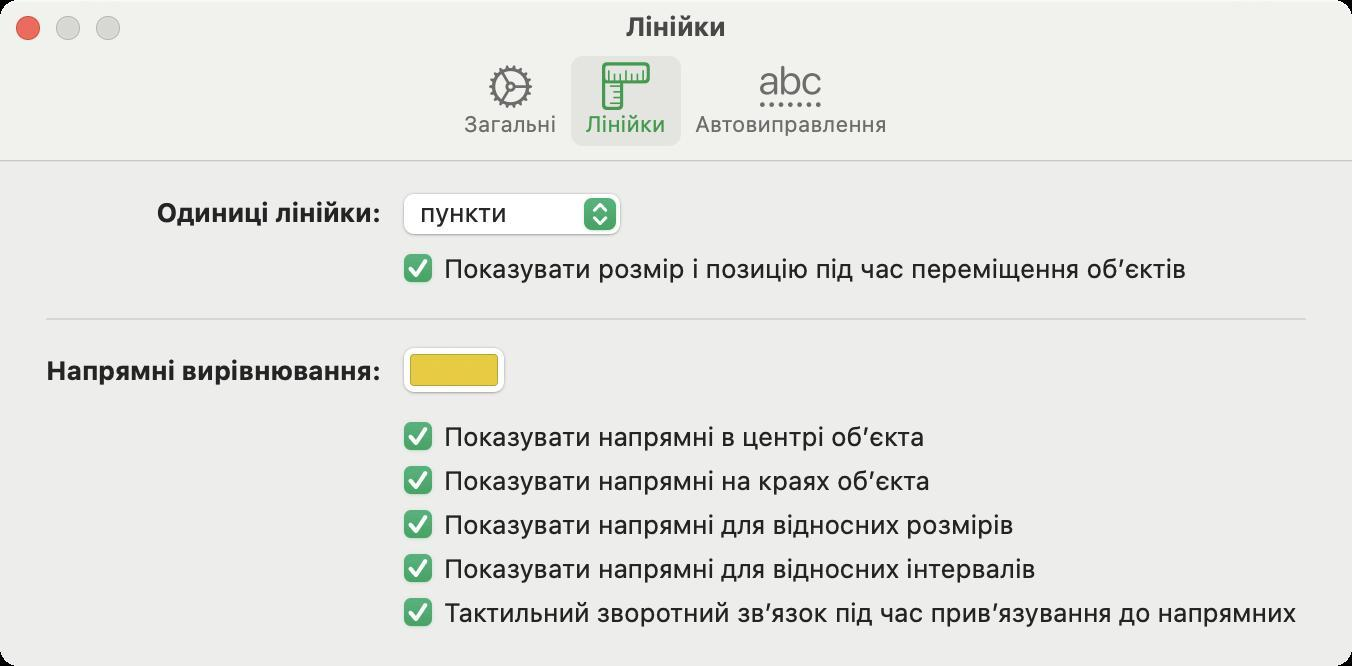
Accessibility tree:
{"name": "Лінійки", "role": "AXWindow", "description": null, "role_description": "діалогове вікно", "value": null, "position": "584.00;295.00", "size": "676;333", "children": [{"name": null, "role": "AXGroup", "description": null, "role_description": "група", "value": null, "position": "3.00;82.00", "size": "670;247", "children": [{"name": null, "role": "AXStaticText", "description": null, "role_description": "текст", "value": "Одиниці лінійки:", "position": "21.50;98.00", "size": "172;16", "children": []}, {"name": null, "role": "AXStaticText", "description": null, "role_description": "текст", "value": "Напрямні вирівнювання:", "position": "21.50;177.00", "size": "172;16", "children": []}, {"name": null, "role": "AXPopUpButton", "description": null, "role_description": "кнопка спливного меню", "value": "пункти", "position": "199.00;96.00", "size": "115;25", "children": []}, {"name": null, "role": "AXColorWell", "description": null, "role_description": "комірка кольору", "value": "rgb 0.933 0.792 0 1", "position": "199.00;172.00", "size": "56;26", "children": []}, {"name": "Показувати_напрямні_в_центрі_обʼєкта", "role": "AXCheckBox", "description": null, "role_description": "галочка", "value": 1, "position": "200.00;209.00", "size": "267;18", "children": []}, {"name": "Показувати_напрямні_на_краях_обʼєкта", "role": "AXCheckBox", "description": null, "role_description": "галочка", "value": 1, "position": "200.00;231.00", "size": "270;18", "children": []}, {"name": "Показувати_напрямні_для_відносних_розмірів", "role": "AXCheckBox", "description": null, "role_description": "галочка", "value": 1, "position": "200.00;253.00", "size": "311;18", "children": []}, {"name": "Показувати_напрямні_для_відносних_інтервалів", "role": "AXCheckBox", "description": null, "role_description": "галочка", "value": 1, "position": "200.00;275.00", "size": "322;18", "children": []}, {"name": "Тактильний_зворотний_звʼязок_під_час_привʼязування_до_напрямних", "role": "AXCheckBox", "description": null, "role_description": "галочка", "value": 1, "position": "200.00;297.00", "size": "453;18", "children": []}, {"name": "Показувати_розмір_і_позицію_під_час_переміщення_обʼєктів", "role": "AXCheckBox", "description": null, "role_description": "галочка", "value": 1, "position": "200.00;125.00", "size": "398;18", "children": []}]}, {"name": null, "role": "AXToolbar", "description": null, "role_description": "панель інструментів", "value": null, "position": "0.00;28.00", "size": "676;52", "children": [{"name": "Загальні", "role": "AXButton", "description": "Загальні", "role_description": "кнопка", "value": null, "position": "226.00;28.00", "size": "58;52", "children": []}, {"name": "Лінійки", "role": "AXButton", "description": "Лінійки", "role_description": "кнопка", "value": null, "position": "285.50;28.00", "size": "55;52", "children": []}, {"name": "Автовиправлення", "role": "AXButton", "description": "Автовиправлення", "role_description": "кнопка", "value": null, "position": "341.50;28.00", "size": "108;52", "children": []}]}, {"name": null, "role": "AXButton", "description": null, "role_description": "кнопка закривання", "value": null, "position": "7.00;6.00", "size": "14;16", "children": []}, {"name": null, "role": "AXButton", "description": null, "role_description": "кнопка оптимізації", "value": null, "position": "47.00;6.00", "size": "14;16", "children": [{"name": null, "role": "AXGroup", "description": null, "role_description": "група", "value": null, "position": "47.00;6.00", "size": "14;16", "children": [{"name": null, "role": "AXGroup", "description": null, "role_description": "група", "value": null, "position": "47.00;6.00", "size": "14;16", "children": []}]}]}, {"name": null, "role": "AXButton", "description": null, "role_description": "кнопка згортання", "value": null, "position": "27.00;6.00", "size": "14;16", "children": []}, {"name": null, "role": "AXStaticText", "description": null, "role_description": "текст", "value": "Лінійки", "position": "311.00;5.00", "size": "54;16", "children": []}]}